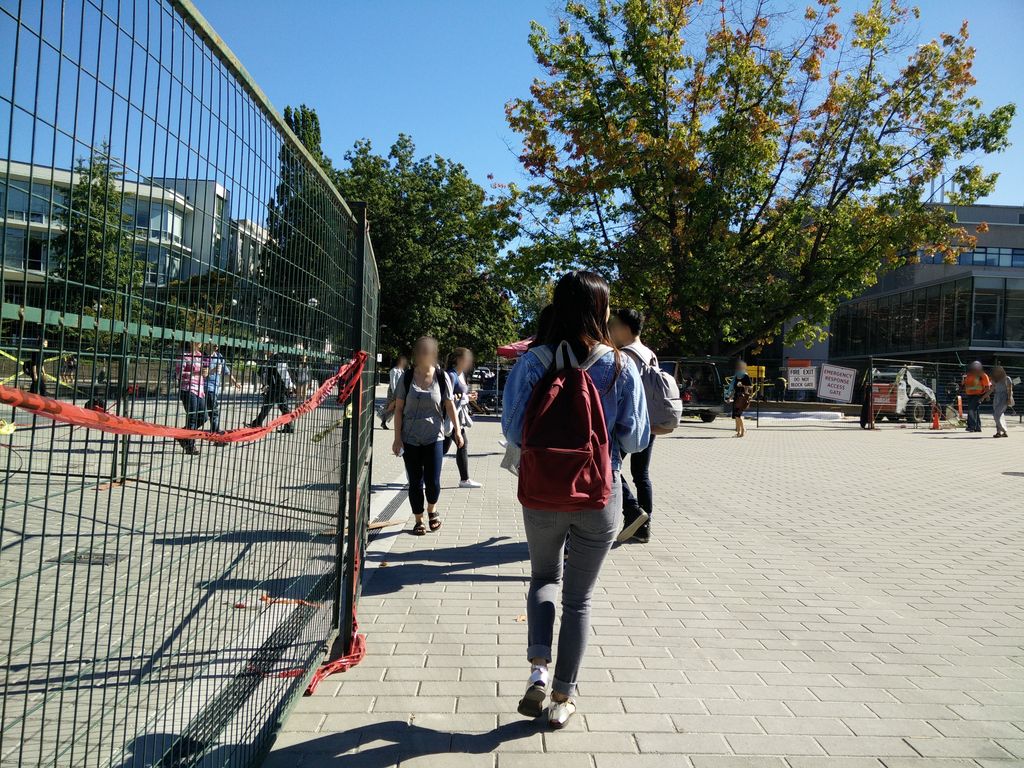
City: vancouver